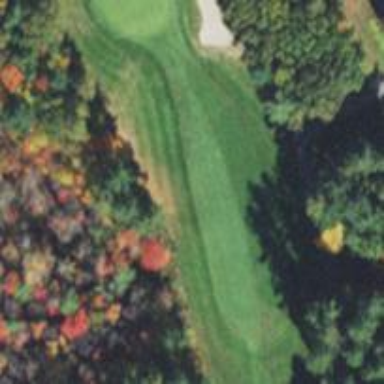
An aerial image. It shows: View of golf hole.